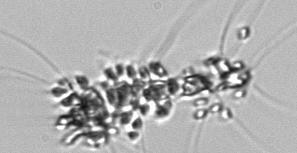
Label: Chaetoceros_didymus_TAG_external_flagellate